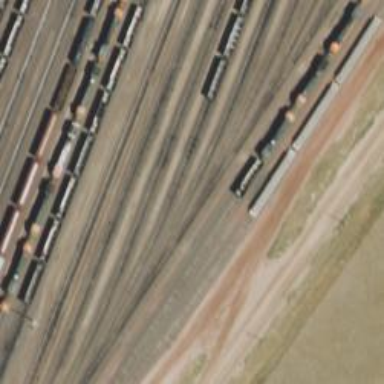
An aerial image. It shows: Railway yard in service.